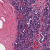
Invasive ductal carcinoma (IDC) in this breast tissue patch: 0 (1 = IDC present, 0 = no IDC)